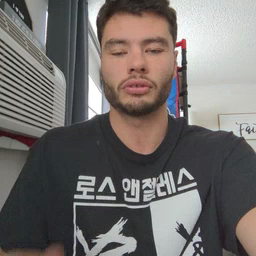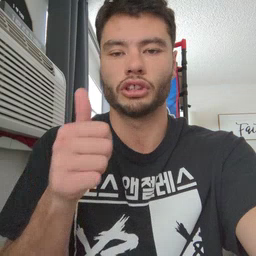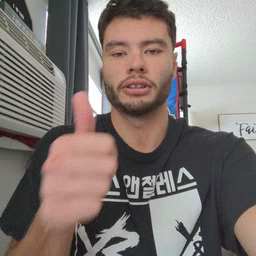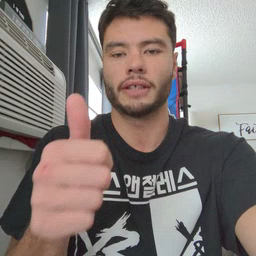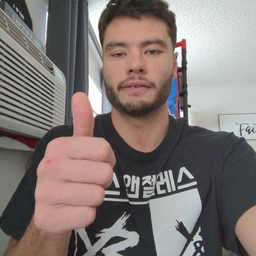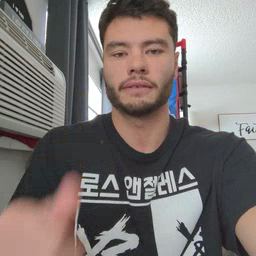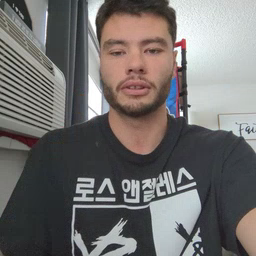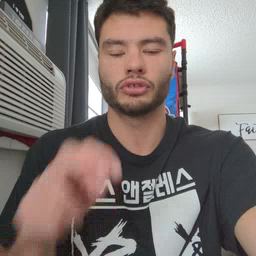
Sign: yourself